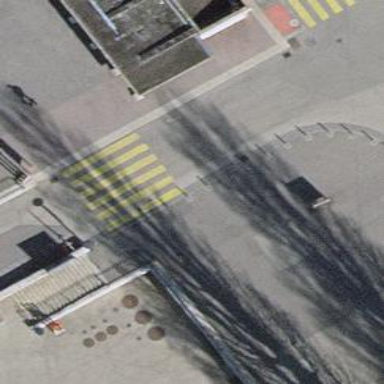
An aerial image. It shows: Bollard.